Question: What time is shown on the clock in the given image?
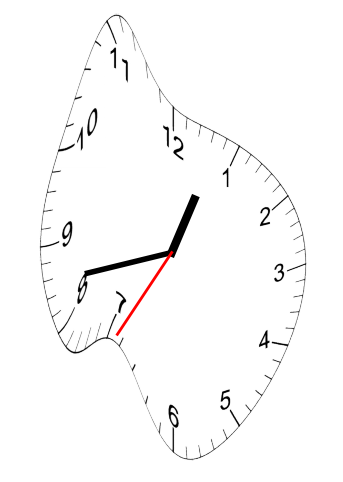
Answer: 12:42:35